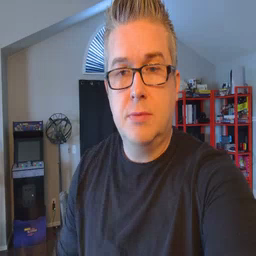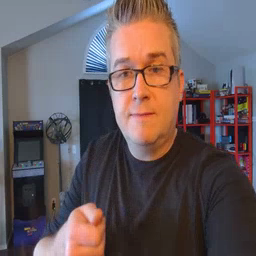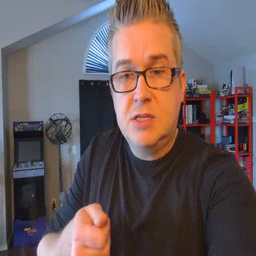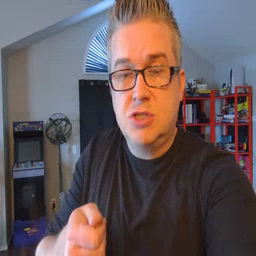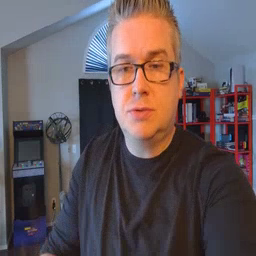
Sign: vacuum